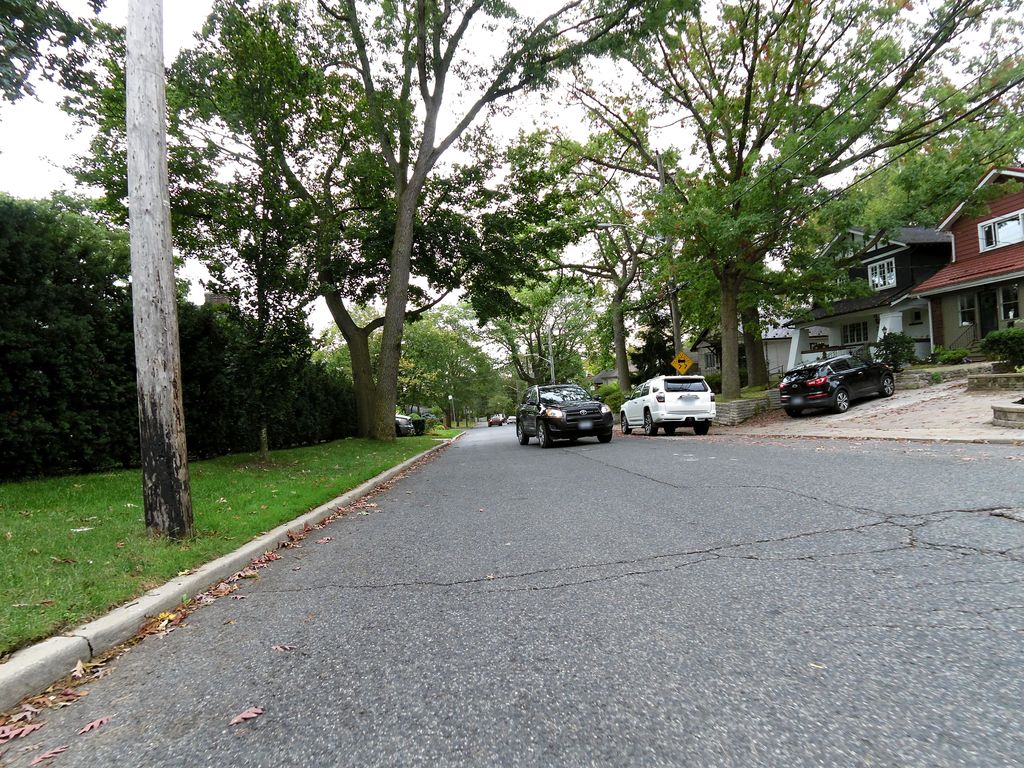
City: toronto